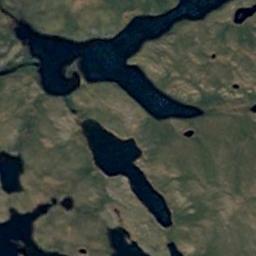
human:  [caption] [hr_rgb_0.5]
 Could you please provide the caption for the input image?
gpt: There are rows of tall trees in this wetland .

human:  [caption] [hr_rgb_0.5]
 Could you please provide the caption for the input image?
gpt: The wetland consists of bare land, Green plants and water .

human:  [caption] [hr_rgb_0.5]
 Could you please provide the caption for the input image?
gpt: There are many different shapes and sizes of water around the wetlands .

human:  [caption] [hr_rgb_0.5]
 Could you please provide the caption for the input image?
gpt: There is a large land mixed with green and brown in the river in a wetland .

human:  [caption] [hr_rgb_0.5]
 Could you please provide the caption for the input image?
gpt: There are some lakes on the wetland .